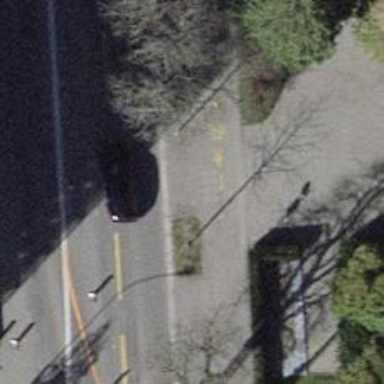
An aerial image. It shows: Asphalt cycleway with sidewalk.